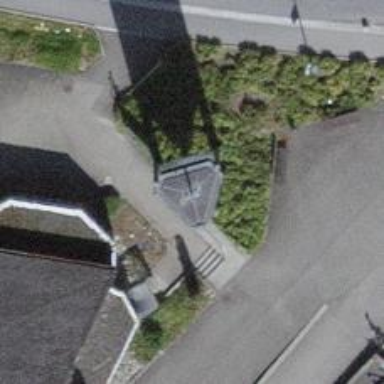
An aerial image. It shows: Bell tower classified as man-made tower.